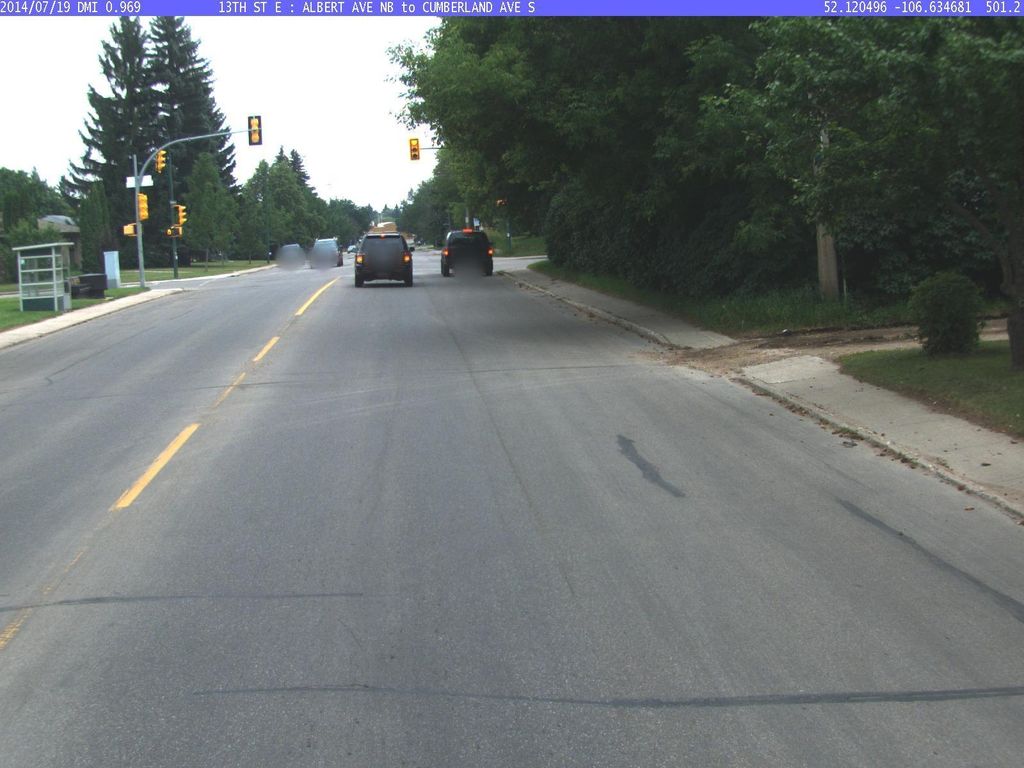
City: saskatoon